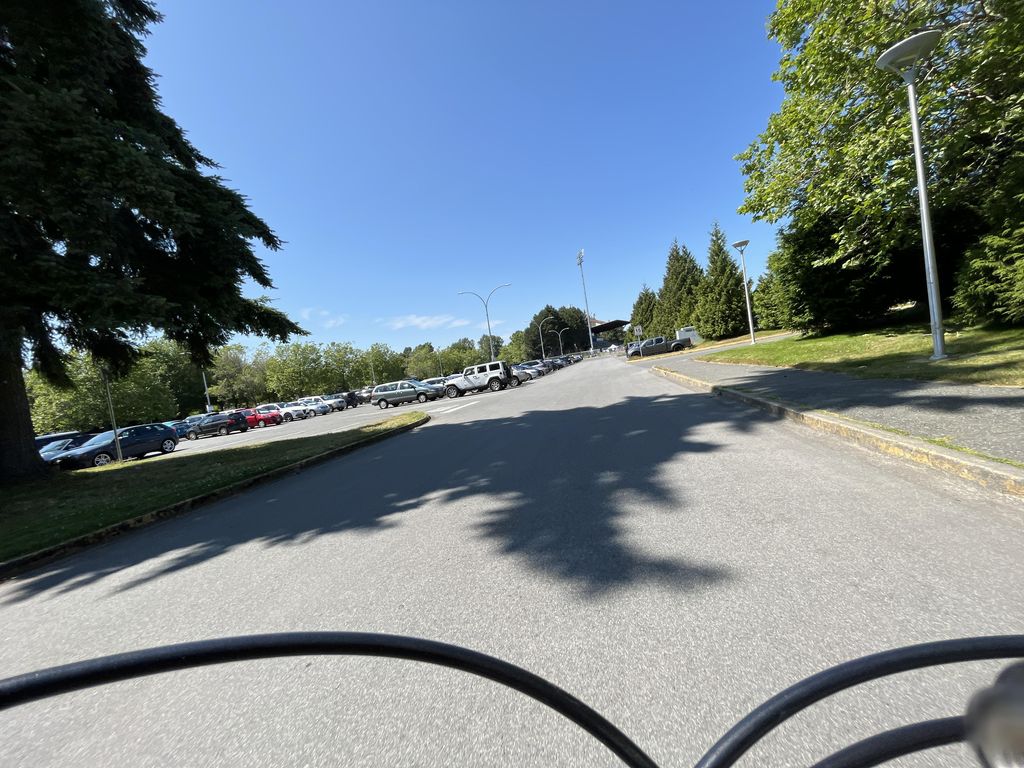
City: victoria